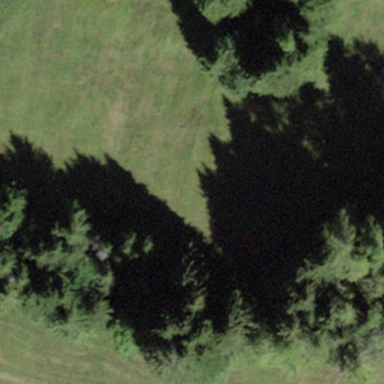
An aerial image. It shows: Serene woodland landscape.